Question: When I run the program on Windows, initially I get this weird bug:

As you can see the textbox overlaps the border. However, when I click on the box it fixes itself...didn't see this problem when I ran on mac.
Here is my code :
'''
panel = wx.Panel(self, wx.ID_ANY)
self.currentDirectory = os.getcwd()
menuBar = wx.MenuBar()
fileMenu = wx.Menu()
self.pathBox = wx.TextCtrl(panel, pos=(260, 70), size=(240, 20))
openFileBtn = wx.Button(panel, label="Select Input File", pos=(340, 40))
openFileBtn.Bind(wx.EVT_BUTTON, self.onOpenFile)
onGo = wx.Button(panel,label="GO!", pos=(340,220))
setbold = wx.Font(18, wx.DEFAULT, wx.ITALIC, wx.BOLD)
onGo.SetFont(setbold)
self.Bind(wx.EVT_BUTTON, self.onGo)
'''
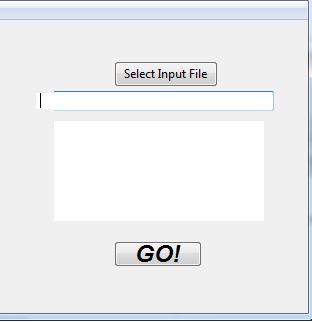
Answer: Try replacing the vertical size of the textctrl with -1, so wx will use the default best size for the height of the widget. If I remember correctly the normal height of single line textctrls on Windows is about 23 pixels, so using 20 will not give it enough room to draw itself the way it wants to.